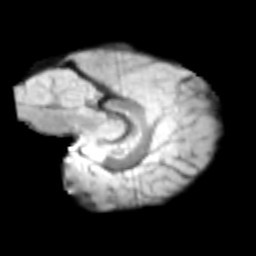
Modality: T2w
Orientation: sagittal
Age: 10
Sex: male
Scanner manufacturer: siemens
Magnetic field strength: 3 T
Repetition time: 3.8 s
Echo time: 0.07 s